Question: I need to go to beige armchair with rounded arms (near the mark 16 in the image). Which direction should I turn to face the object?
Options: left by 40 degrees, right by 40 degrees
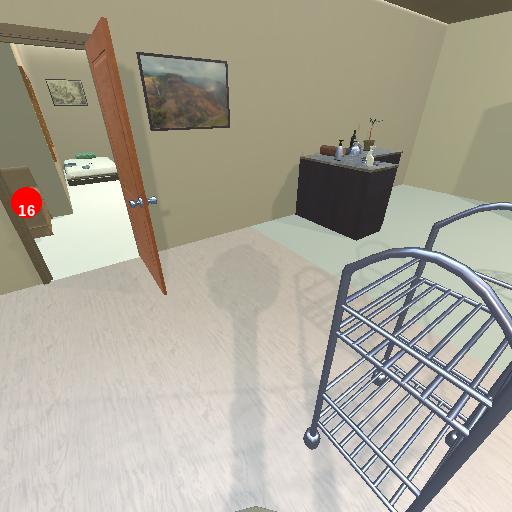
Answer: left by 40 degrees